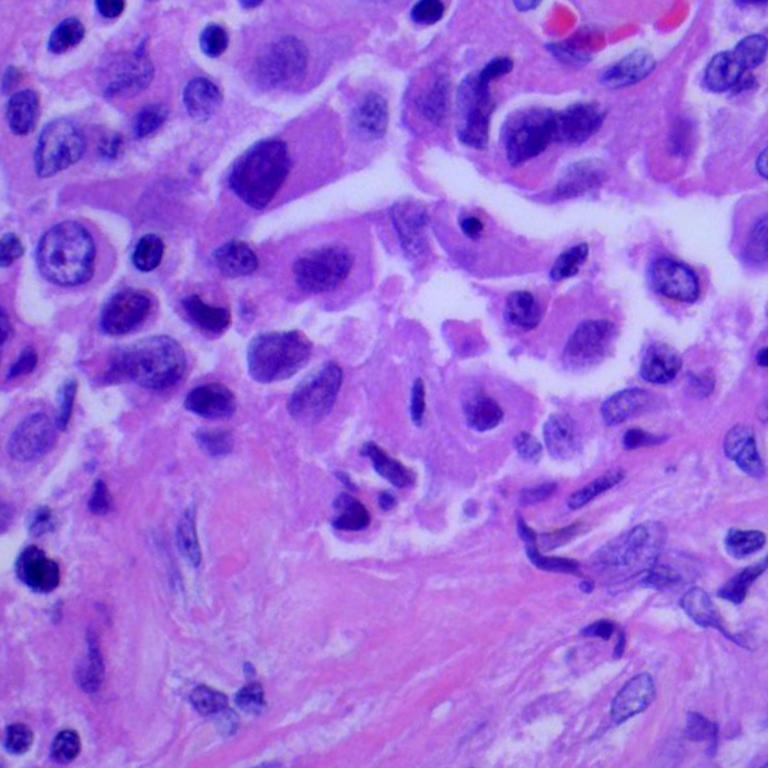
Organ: lung
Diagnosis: adenocarcinomas